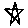
Label: star